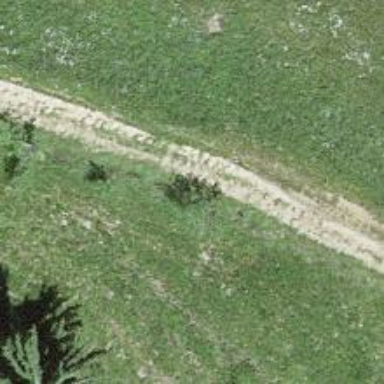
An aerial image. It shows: Gravel path with excellent trail visibility. The tracktype is grade4.